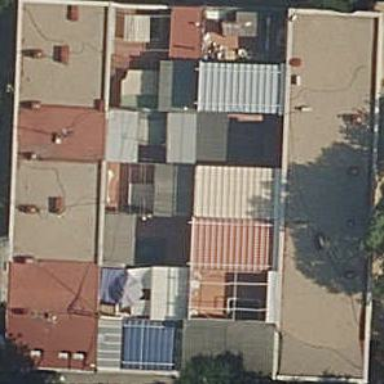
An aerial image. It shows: Terrace building.